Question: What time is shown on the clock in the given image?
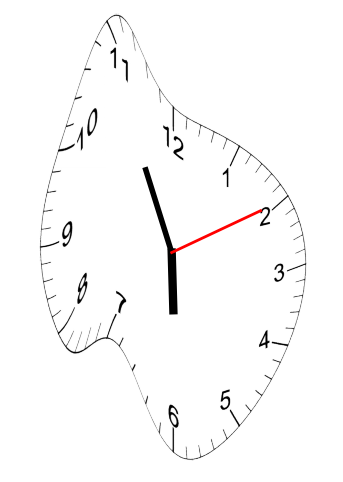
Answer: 05:55:10